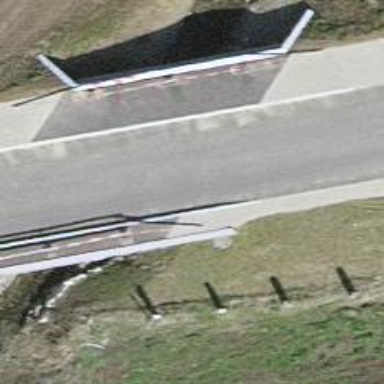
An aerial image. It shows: Guard rail as barrier.